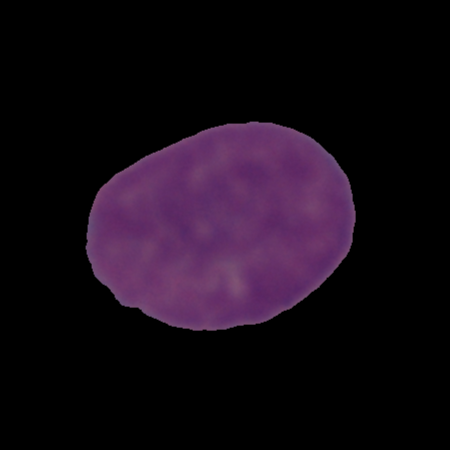
Label: cancer